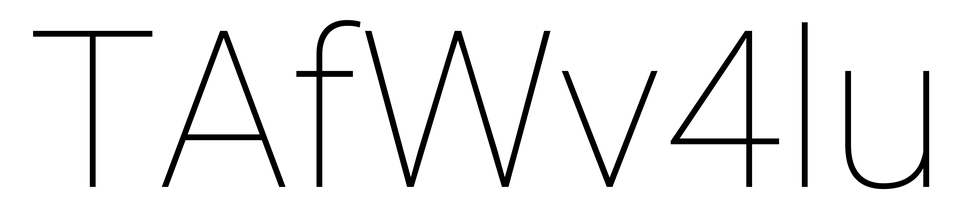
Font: Roboto_Thin